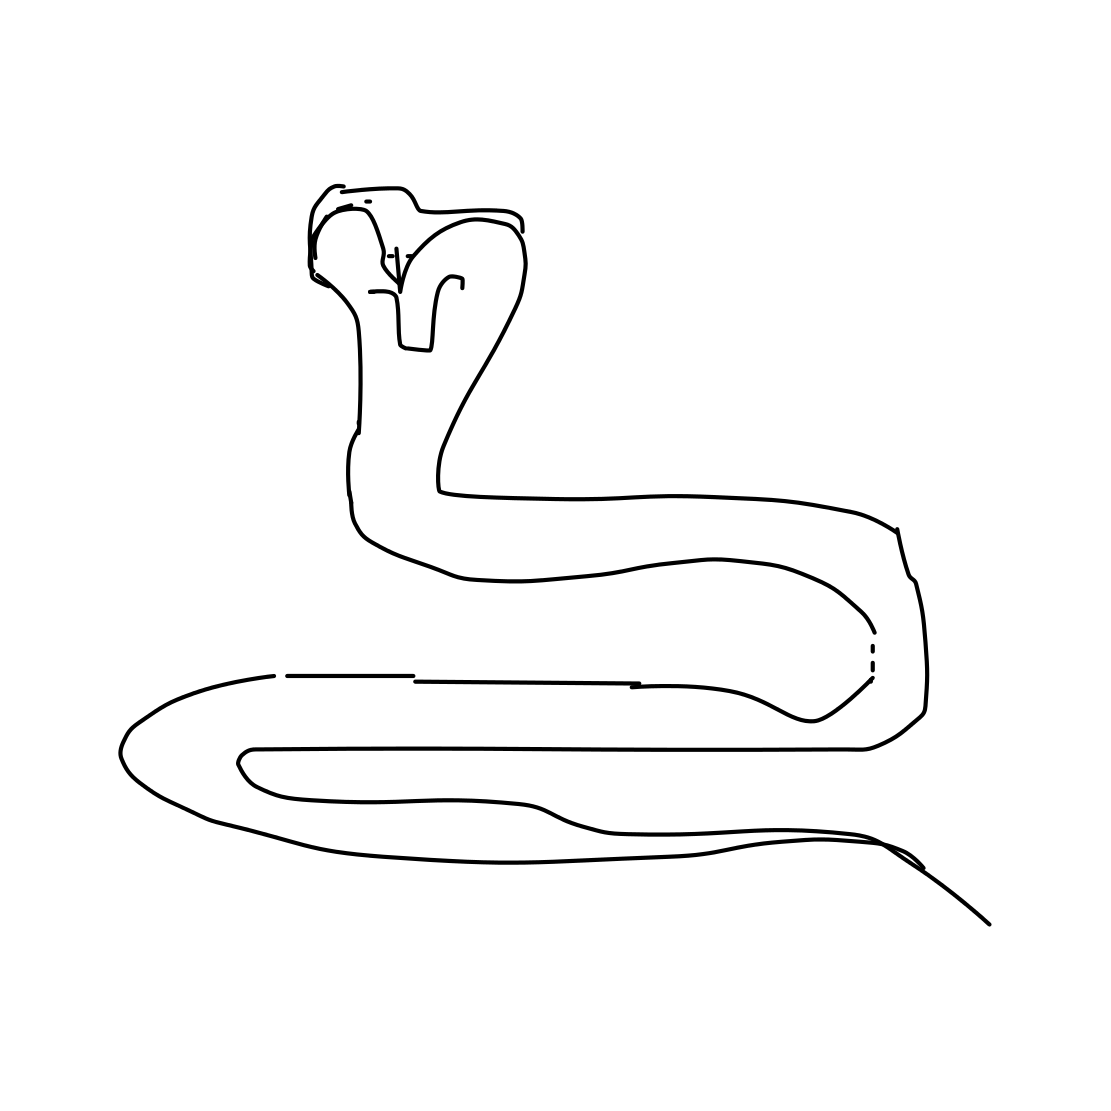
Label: snake